The image is a wavelet scalogram (time versus scale/frequency) of a rolling-element bearing's vibration signal. Determine the bearing's health state. Answer with exactly one of: normal, inner_race, outer_race, ball.
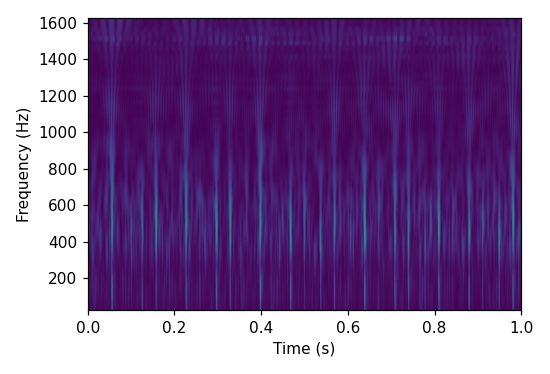
Answer: inner_race